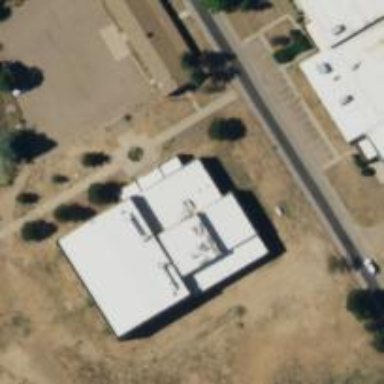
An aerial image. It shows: Building that houses fitness center.